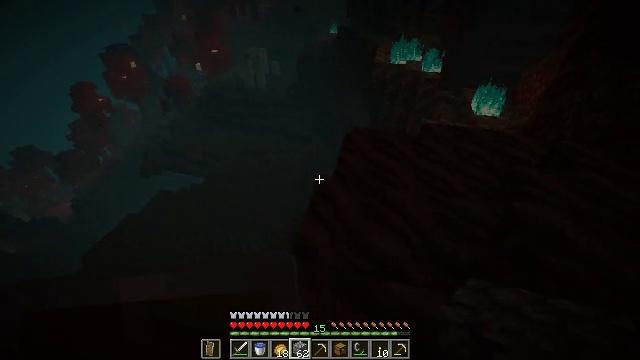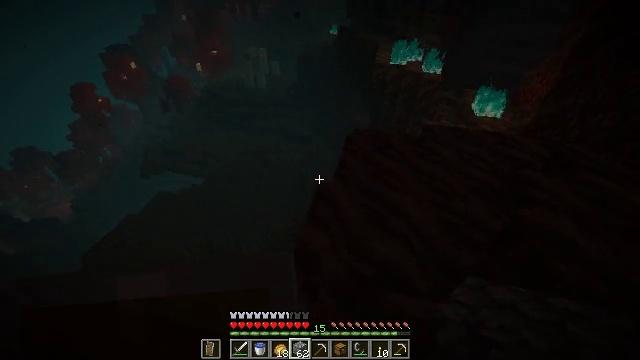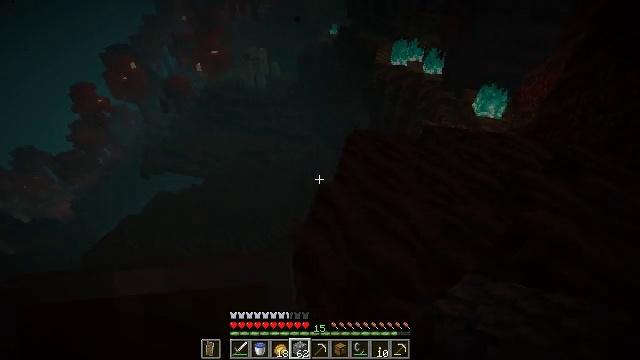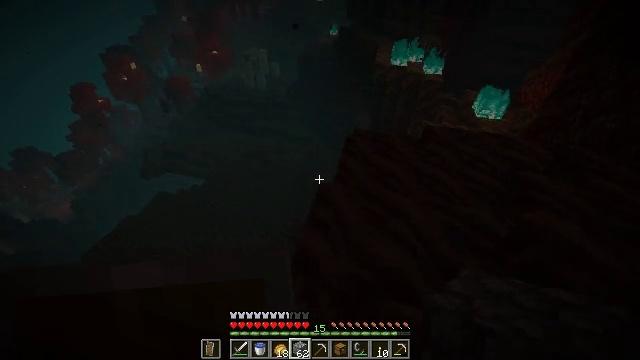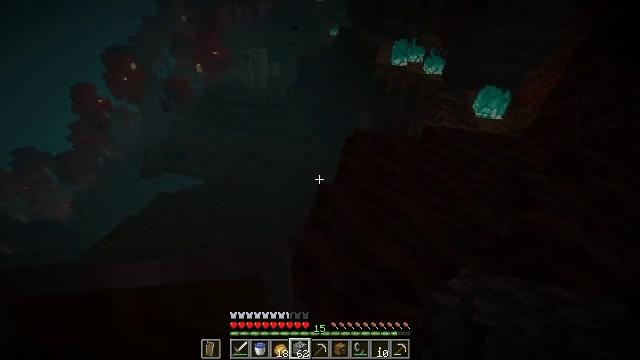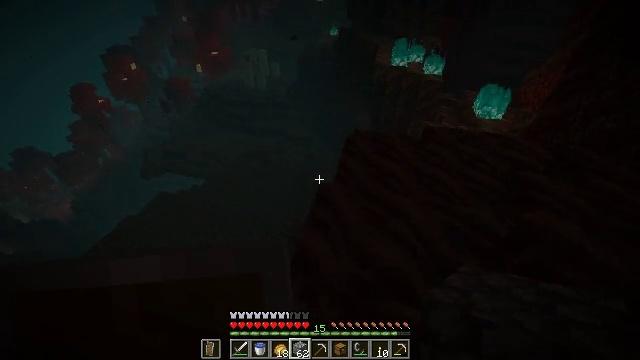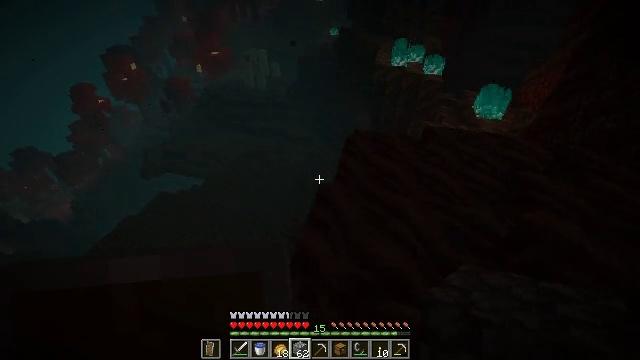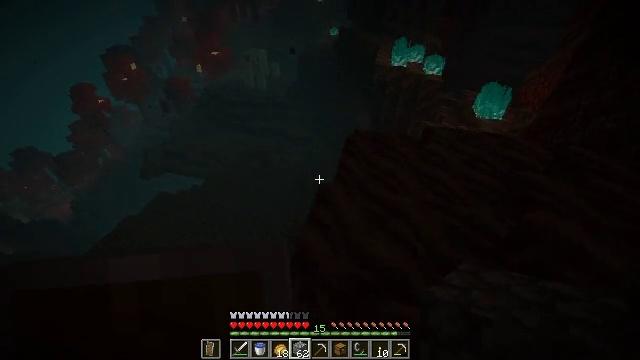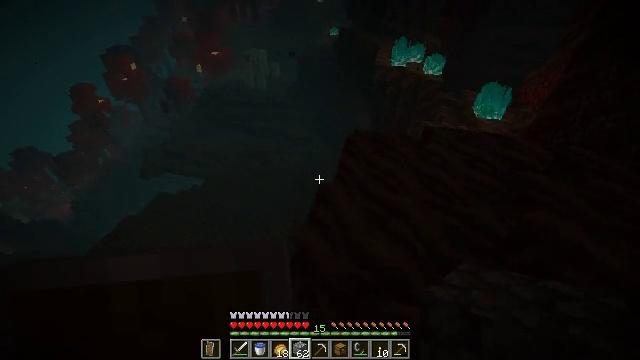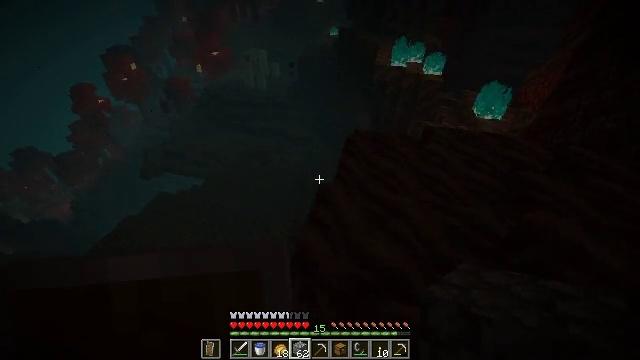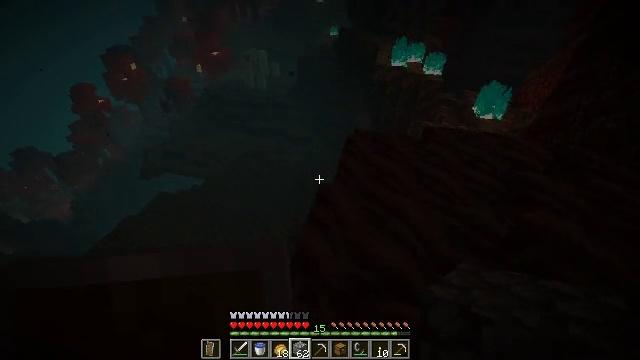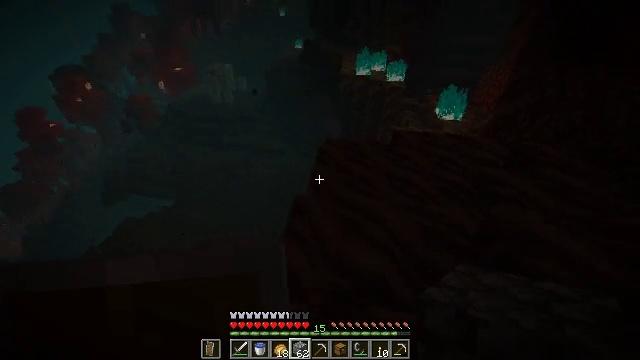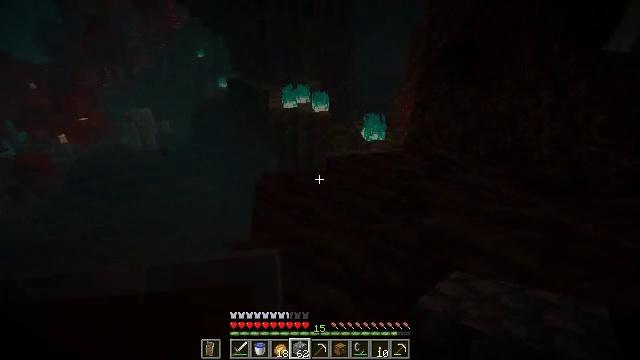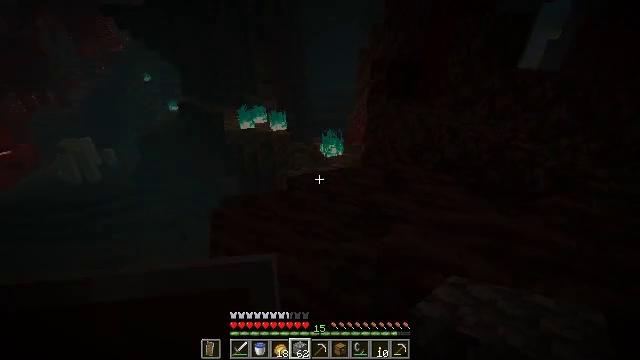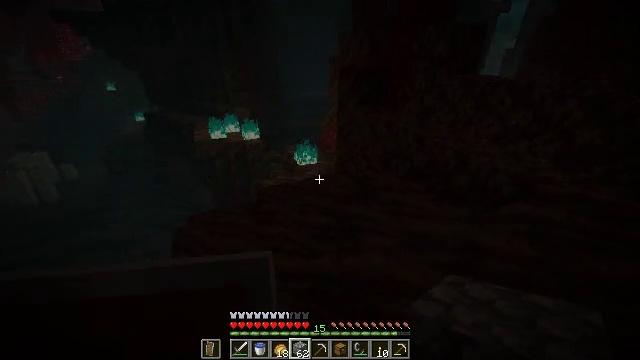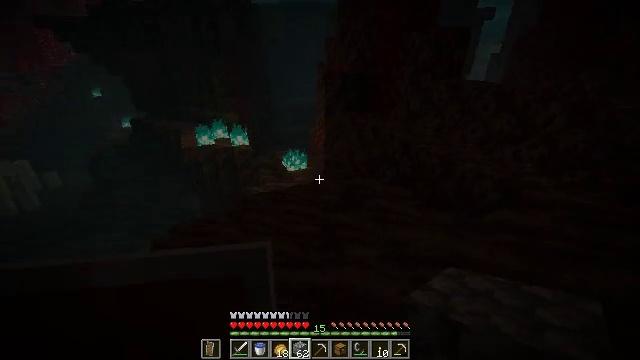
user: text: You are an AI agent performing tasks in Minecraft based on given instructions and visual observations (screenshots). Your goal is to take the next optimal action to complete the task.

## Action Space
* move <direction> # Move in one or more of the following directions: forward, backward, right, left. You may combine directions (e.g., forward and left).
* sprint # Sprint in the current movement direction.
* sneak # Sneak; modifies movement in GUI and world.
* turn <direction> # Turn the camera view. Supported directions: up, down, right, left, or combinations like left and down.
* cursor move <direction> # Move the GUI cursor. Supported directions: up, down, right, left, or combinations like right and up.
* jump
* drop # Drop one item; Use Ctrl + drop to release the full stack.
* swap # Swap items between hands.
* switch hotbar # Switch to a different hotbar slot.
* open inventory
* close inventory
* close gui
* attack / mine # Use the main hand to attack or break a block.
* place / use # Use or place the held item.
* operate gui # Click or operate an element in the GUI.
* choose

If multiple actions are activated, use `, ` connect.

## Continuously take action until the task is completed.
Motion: motion action
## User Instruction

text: Break the block holding the soul fire.
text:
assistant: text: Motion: no_op
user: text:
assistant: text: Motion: no_op
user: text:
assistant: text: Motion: no_op
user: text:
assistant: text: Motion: no_op
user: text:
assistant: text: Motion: no_op
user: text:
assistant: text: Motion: no_op
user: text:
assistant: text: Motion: no_op
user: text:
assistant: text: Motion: no_op
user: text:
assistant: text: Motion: no_op
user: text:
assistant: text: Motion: no_op
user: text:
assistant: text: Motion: move forward and move right, turn right and up
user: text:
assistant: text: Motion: move forward and move right, turn right and up
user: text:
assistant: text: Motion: move forward and move right, turn right and up
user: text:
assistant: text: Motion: move forward and move right, turn right and up
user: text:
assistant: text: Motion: move forward and move right, turn right
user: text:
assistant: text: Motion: move forward and move right, turn right and up
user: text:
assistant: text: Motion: move forward
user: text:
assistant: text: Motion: move forward, turn up
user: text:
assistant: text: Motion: move forward
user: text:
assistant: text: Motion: move forward
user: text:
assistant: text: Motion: move forward
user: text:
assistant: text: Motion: move forward
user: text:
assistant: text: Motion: move forward
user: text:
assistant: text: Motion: move forward
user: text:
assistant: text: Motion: move forward
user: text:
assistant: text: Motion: move forward
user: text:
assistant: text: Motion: move forward
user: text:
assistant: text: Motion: move forward
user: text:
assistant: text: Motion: move forward, turn right
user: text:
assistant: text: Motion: move forward, turn right and up